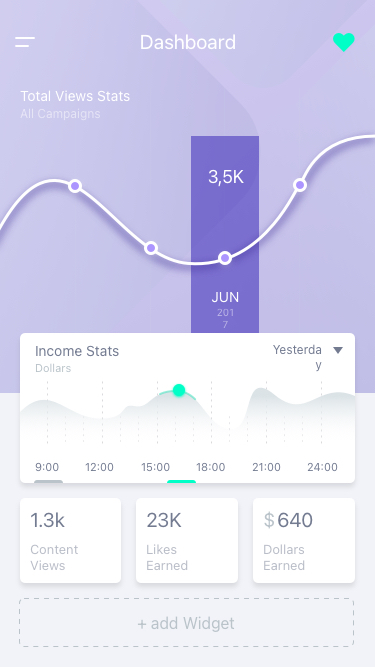
Text in this UI design:
Dashboard
+ add Widget
3,5K
JUN
2017
Total Views Stats
All Campaigns
640
$
Dollars
Earned
23K
Likes
Earned
1.3k
Content
Views
9:00
12:00
15:00
18:00
21:00
24:00
Yesterday
Income Stats
Dollars